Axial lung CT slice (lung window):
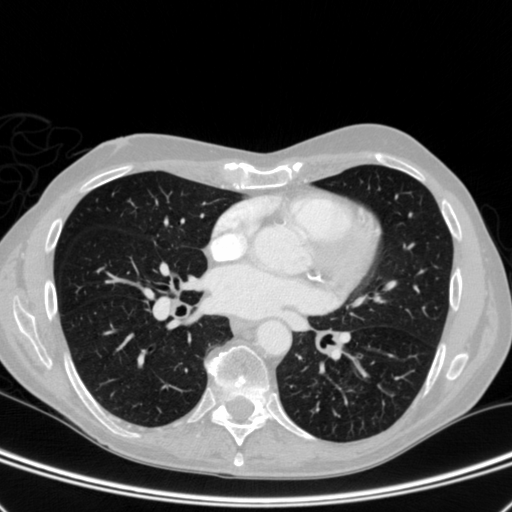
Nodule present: no